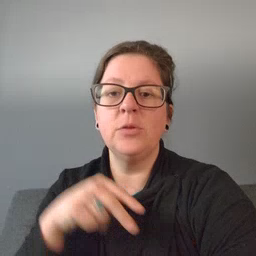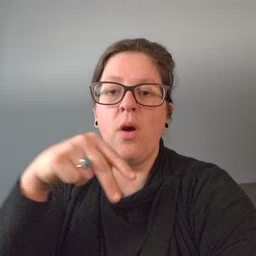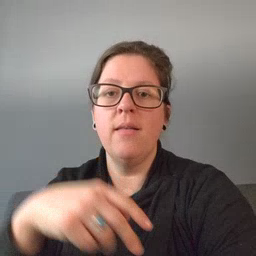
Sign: ride